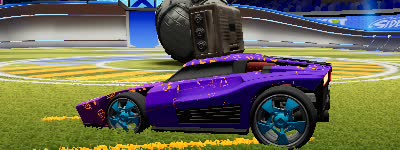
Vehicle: breakout